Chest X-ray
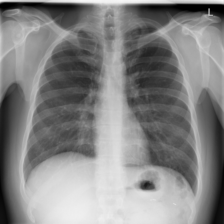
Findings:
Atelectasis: negative
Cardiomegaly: negative
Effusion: negative
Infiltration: positive
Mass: negative
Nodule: negative
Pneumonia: negative
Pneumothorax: negative
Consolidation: negative
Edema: negative
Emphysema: negative
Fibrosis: negative
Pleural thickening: positive
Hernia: negative